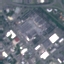
Land use / land cover class: Industrial